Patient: sex F, age 63
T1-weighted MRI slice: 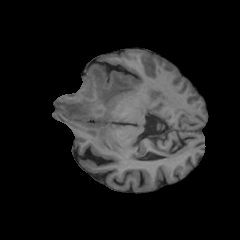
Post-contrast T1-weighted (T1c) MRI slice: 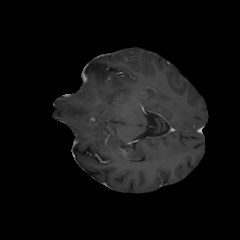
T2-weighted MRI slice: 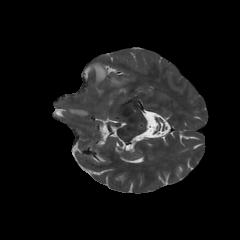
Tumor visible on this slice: yes
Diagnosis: Glioblastoma, IDH-wildtype
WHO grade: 4